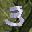
Label: 3